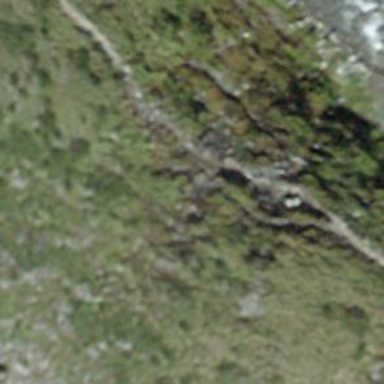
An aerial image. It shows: Path.